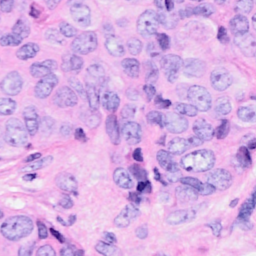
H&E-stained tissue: Breast